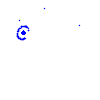
Particle: kaon